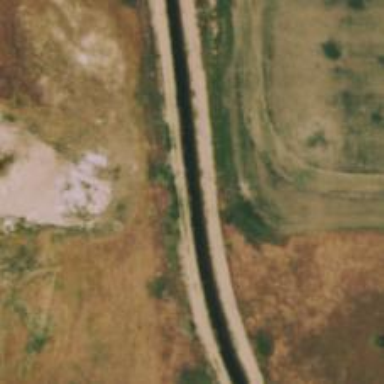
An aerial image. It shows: Culvert tunnel under canal.